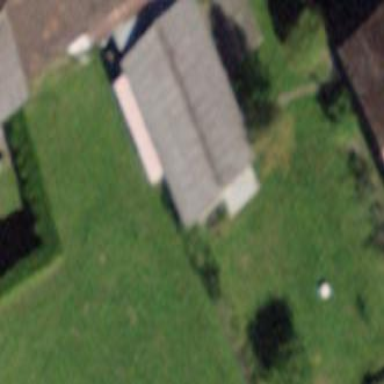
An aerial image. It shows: Shed building.